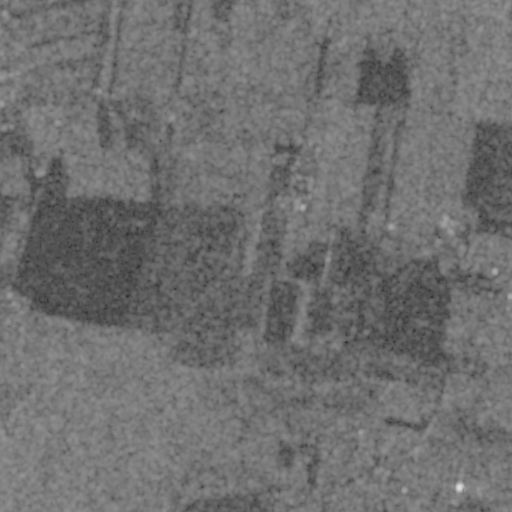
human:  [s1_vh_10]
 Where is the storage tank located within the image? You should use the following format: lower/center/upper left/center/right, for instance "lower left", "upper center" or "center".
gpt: The storage tank is located in the center of the image.
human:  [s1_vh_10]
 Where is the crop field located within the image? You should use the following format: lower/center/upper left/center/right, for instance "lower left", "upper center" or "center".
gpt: There is no crop field in the image.

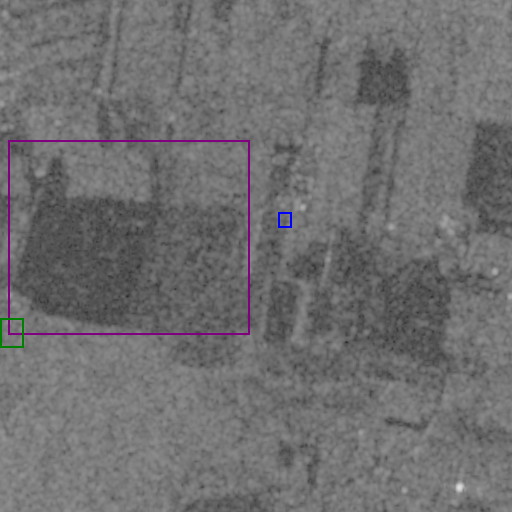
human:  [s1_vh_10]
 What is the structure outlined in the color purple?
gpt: The structure outlined in purple is a crop field.
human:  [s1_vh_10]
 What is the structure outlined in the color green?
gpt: The structure outlined in green is a park.
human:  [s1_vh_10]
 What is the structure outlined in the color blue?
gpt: The structure outlined in blue is a parking lot.
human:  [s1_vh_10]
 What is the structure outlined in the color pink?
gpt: There is no pink outline.